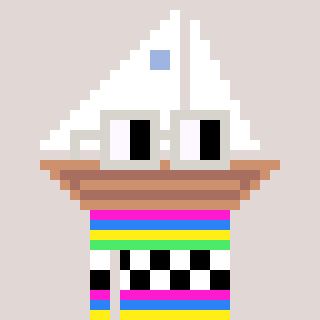
a pixel art character with square light gray glasses, a sailboat-shaped head and a yellow-colored body on a warm background